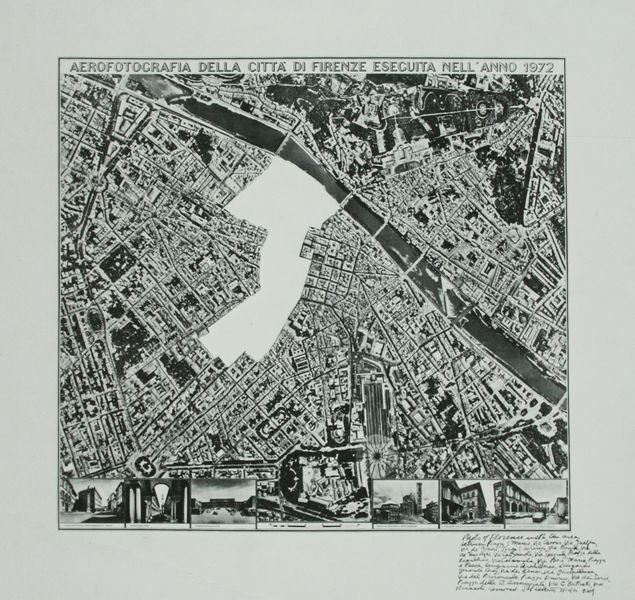
Titel: Photo of Florence (with block-out)
Künstler: Sol Lewitt
Standort: New Britain, Conn.
Institution: Museum of American Art
Schlagwörter: weiß, fluss, stadt, ufer, schwarz, skizze, strasse, gebäude, haus, architektur, häuser, brücke, kanal, schrift, italien, datierung, platz, jahreszahl, stadtansicht, straßen, titel, text, überschrift, jahr, florenz, plan, landkarte, erklärung, brücken, firenze, plätze, stadtplan, luftbild, stadtviertel, straßenzüge, italienisch, stadtteile, grande, canalo, luftfoto